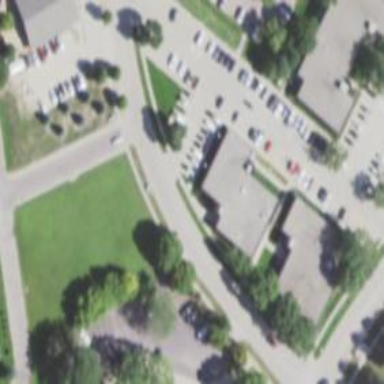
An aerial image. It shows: Government office.